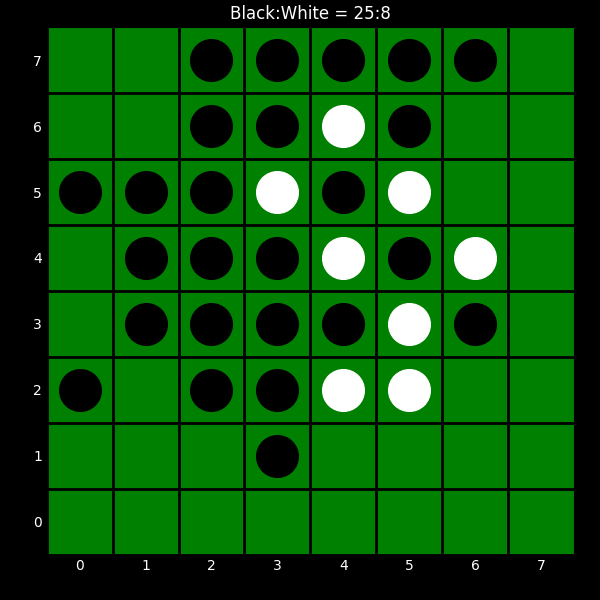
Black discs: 25
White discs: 8